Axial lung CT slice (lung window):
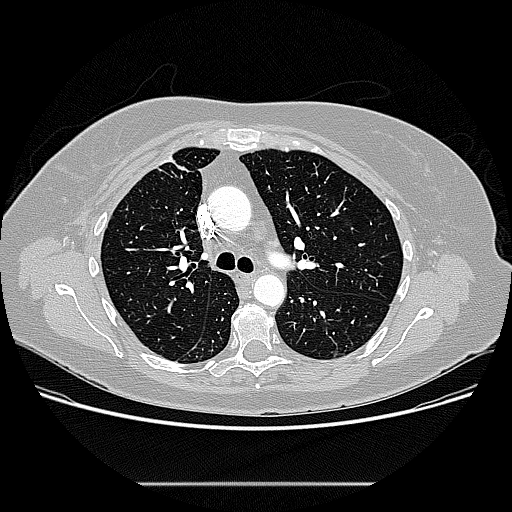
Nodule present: no